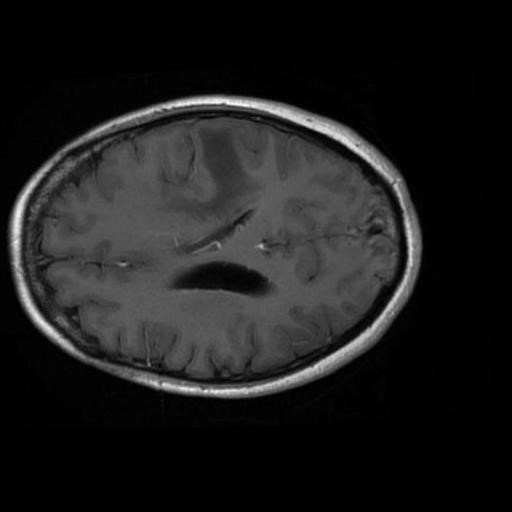
Label: brain_glioma